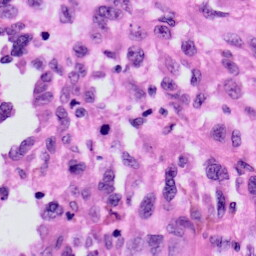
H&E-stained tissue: Skin